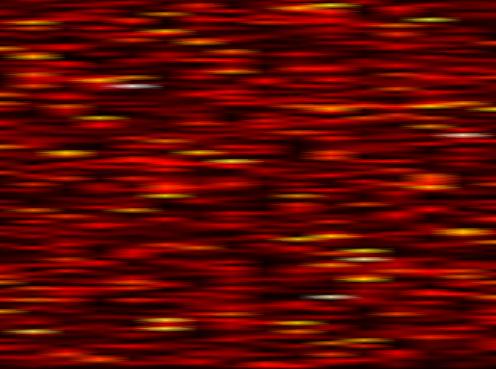
Label: UFMC